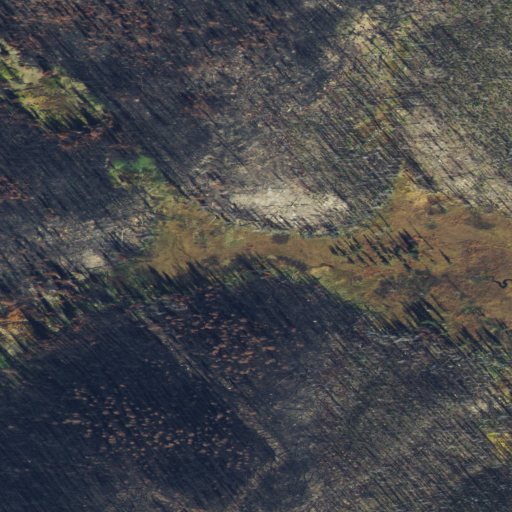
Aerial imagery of plain(s) in Idaho named Little Mallard Meadows containing grassland, woody wetlands, and shrub